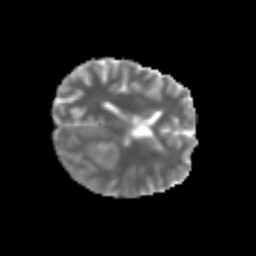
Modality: MD
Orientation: axial
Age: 60
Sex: female
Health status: ill
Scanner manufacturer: siemens
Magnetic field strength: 3 T
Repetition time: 8.7 s
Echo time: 0.11 s